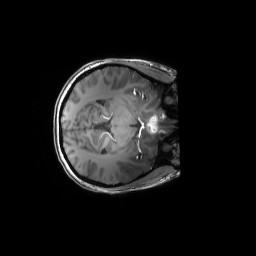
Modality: T1w
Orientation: axial
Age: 27
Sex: female
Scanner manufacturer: siemens
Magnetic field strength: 6.98 T
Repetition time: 2.37 s
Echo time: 0.00231 s